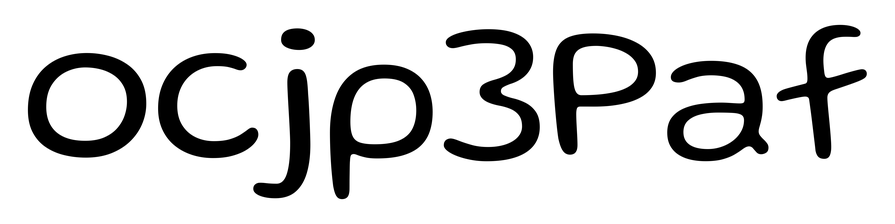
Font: Gluten_Light